Field crop: tomato
Growth stage: 1
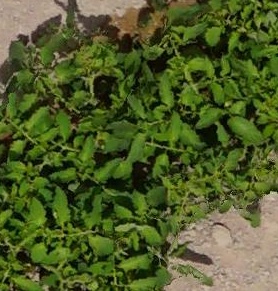
Species: tomato